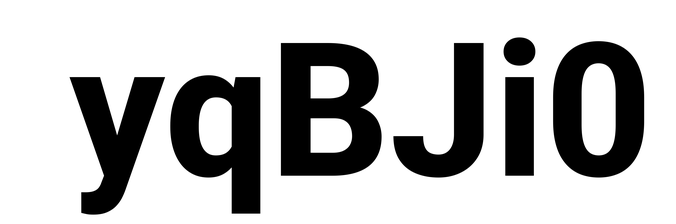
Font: Roboto_ExtraBold